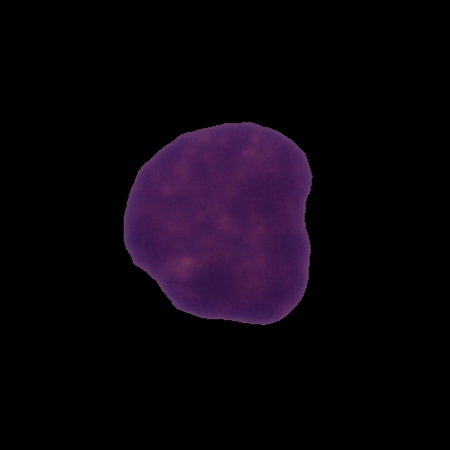
Label: healthy